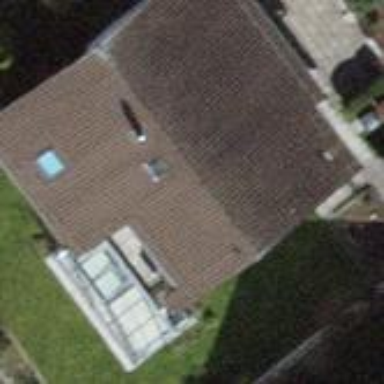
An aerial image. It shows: Building with tile roof.